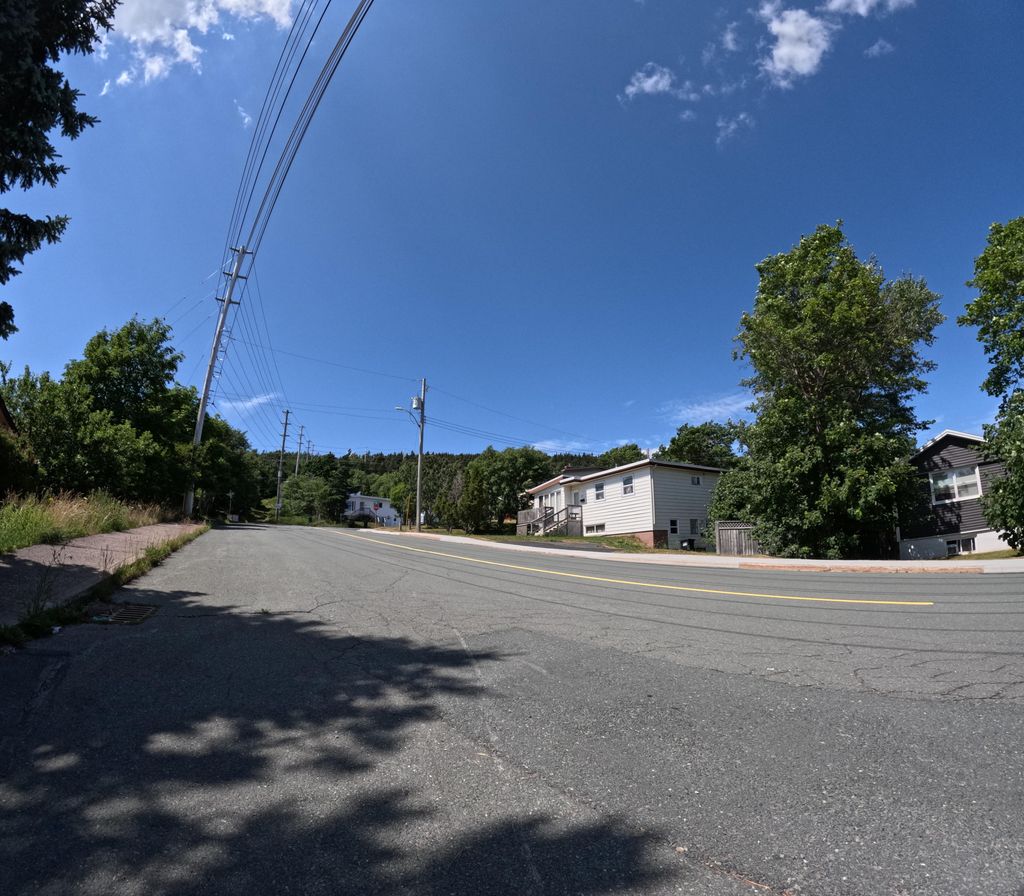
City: st_johns